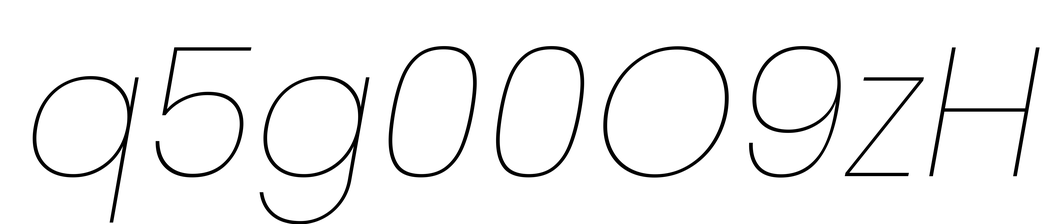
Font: Poppins-ThinItalic